Interaction volume radius: 10 \u00c5
Interaction volume height: 10 \u00c5
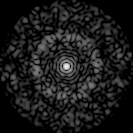
Disorder parameter: 0.8125